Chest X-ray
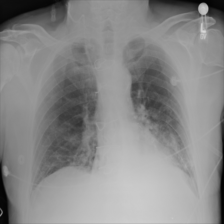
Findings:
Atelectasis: negative
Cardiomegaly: negative
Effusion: negative
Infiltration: negative
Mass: negative
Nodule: negative
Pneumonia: negative
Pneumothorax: negative
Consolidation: negative
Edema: negative
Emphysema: negative
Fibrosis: negative
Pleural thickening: negative
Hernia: negative